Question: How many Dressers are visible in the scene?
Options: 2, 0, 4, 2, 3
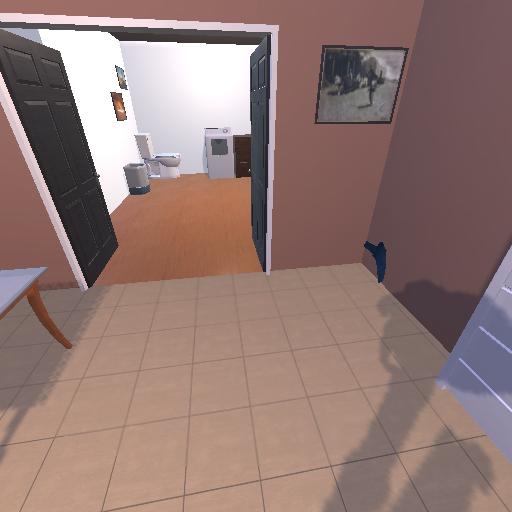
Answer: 2